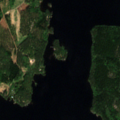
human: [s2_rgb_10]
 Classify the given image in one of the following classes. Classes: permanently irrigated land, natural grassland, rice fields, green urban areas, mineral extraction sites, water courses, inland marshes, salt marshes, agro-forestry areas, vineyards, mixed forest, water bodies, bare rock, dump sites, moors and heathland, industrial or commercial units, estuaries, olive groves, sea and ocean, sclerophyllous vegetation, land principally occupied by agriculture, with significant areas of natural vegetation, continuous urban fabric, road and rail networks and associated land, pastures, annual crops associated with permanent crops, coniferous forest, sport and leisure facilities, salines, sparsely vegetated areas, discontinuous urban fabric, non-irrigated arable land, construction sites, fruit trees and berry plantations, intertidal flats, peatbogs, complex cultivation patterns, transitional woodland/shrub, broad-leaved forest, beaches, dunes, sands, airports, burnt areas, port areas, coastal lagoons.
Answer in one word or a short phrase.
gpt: coniferous forest, mixed forest, water bodies